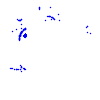
Particle: proton